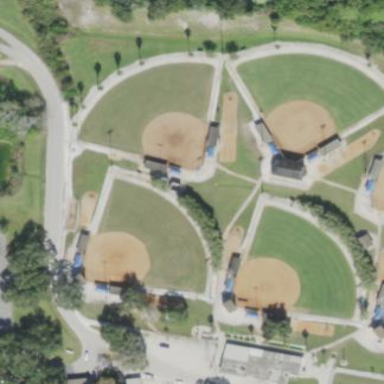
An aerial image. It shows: Baseball pitch for leisure land activities.